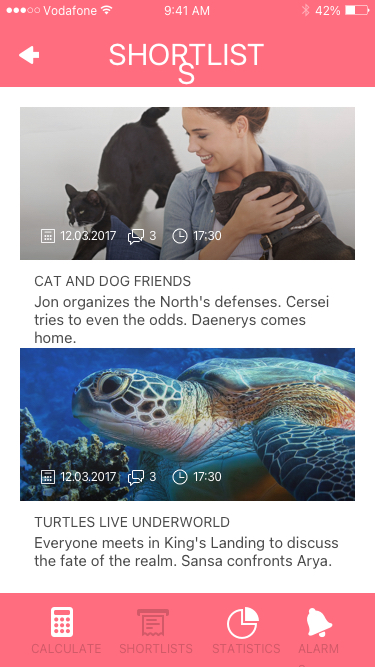
Text in this UI design:
Everyone meets in King's Landing to discuss the fate of the realm. Sansa confronts Arya.
TURTLES LIVE UNDERWORLD
17:30
3
12.03.2017
Jon organizes the North's defenses. Cersei tries to even the odds. Daenerys comes home.
CAT AND DOG FRIENDS
17:30
3
12.03.2017
ALARMS
STATISTICS
SHORTLISTS
CALCULATE
SHORTLISTS